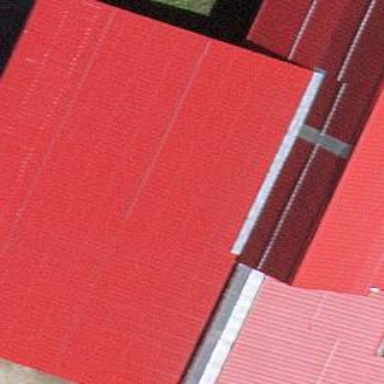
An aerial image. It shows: Building with red roof.